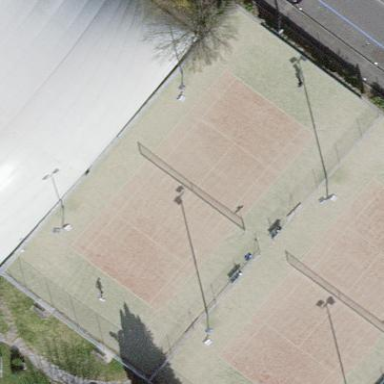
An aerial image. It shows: Tennis court in leisure pitch.